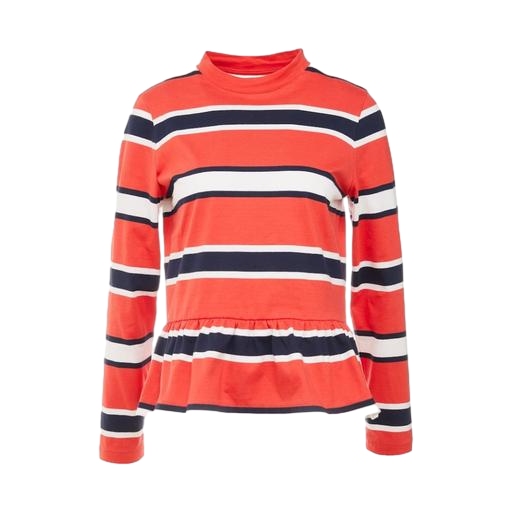
multicolor vero moda rust high neck blouse, red women's striped long-sleeve t-shirt, orange striped shirt, white background